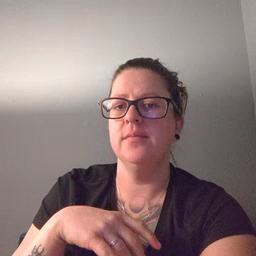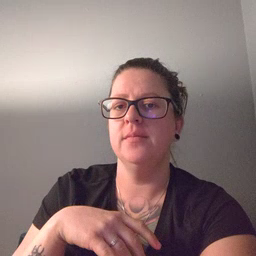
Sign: hate